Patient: sex M, age 64
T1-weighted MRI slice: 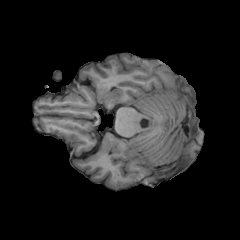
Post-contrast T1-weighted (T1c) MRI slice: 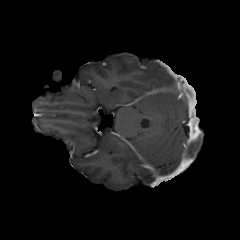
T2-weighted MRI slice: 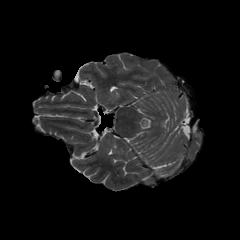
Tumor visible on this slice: no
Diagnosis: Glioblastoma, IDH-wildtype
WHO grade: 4